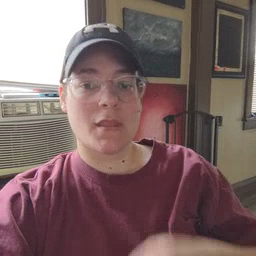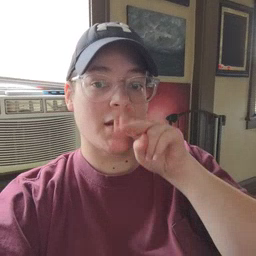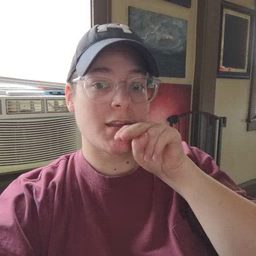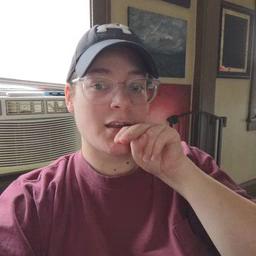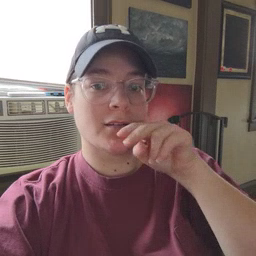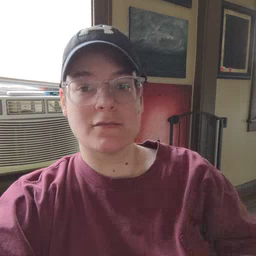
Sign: tongue